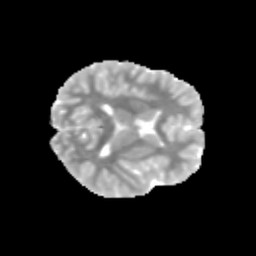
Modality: MD
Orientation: axial
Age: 11
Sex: male
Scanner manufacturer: siemens
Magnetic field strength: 3 T
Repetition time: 3.8 s
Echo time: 0.07 s